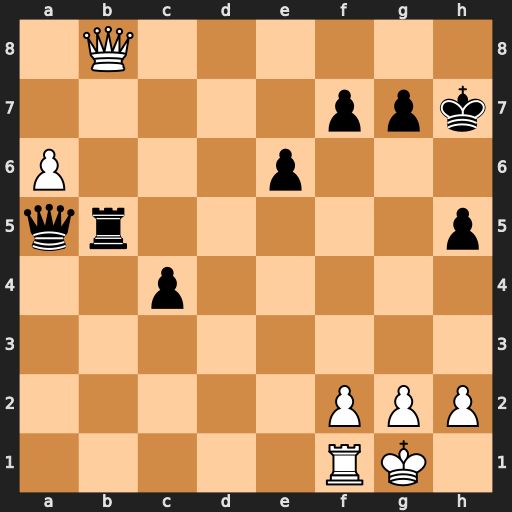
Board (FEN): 1Q6/5ppk/P3p3/qr5p/2p5/8/5PPP/5RK1
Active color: w
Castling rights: -
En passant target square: -
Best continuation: a7 Rxb8 axb8=Q